Question: I am interested in putting my hard hat icon partially "on top" of my header without the header container moving down. Sorry for the poor description; here's a (horrible, I'm not a decent graphics designer) basic image of what I mean:

Any assistance would be appreciated. Fiddle around with the code:
<URL>
'''
.container {
width: 570px;
margin: 0 auto;
padding-top: 75px;
}
.hard_hat {
z-index: 2;
width: 75px;
height: 75px;
}
#header {
background-color: #1173F2;
width: 550px;
padding: 10px;
border: 0;
border-top-left-radius: 5px;
border-top-right-radius: 5px;
color: #fff;
text-align: center;
font-family: 'Segoe UI', Helvetica, Arial, sans-serif;
font-size: 30px;
z-index: 1;
}
.wrapper {
background-color: #fff;
width: 550px;
padding: 10px;
padding-top: 20px;
padding-bottom: 20px;
border: 0;
border-bottom-right-radius: 5px;
border-bottom-left-radius: 5px;
color: #333;
font-family: Helvetica, Arial, sans-serif;
font-size: 15px;
}
'''
Thank you!
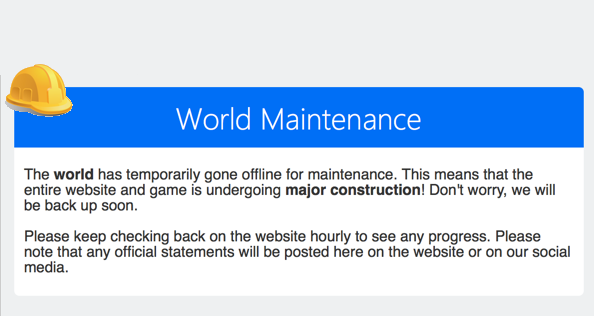
Answer: One simple way to do this is make your container div position: relative and then absolutely position your image. Like this:
<URL>
'''
.container {
width: 570px;
margin: 0 auto;
padding-top: 75px;
position: relative;
}
.hard_hat {
z-index: 2;
width: 75px;
height: 75px;
position: absolute;
top: 40px;
}
'''